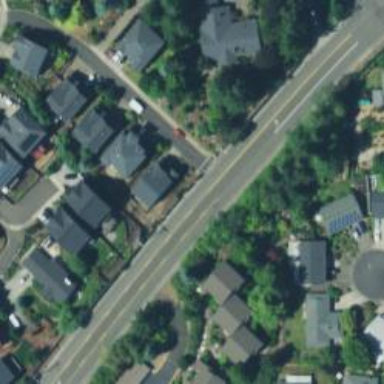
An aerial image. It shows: Residential road with sidewalk on the left side.